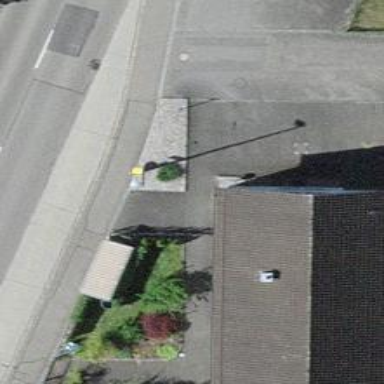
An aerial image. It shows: Post box is visible.